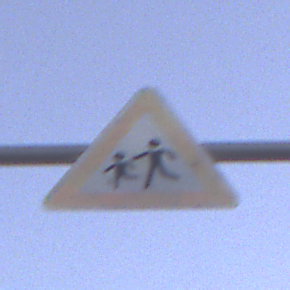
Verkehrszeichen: KinderRechts
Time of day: Dusk
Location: Outdoor (Nature)
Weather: Clear
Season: NotSpecified
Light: Natural